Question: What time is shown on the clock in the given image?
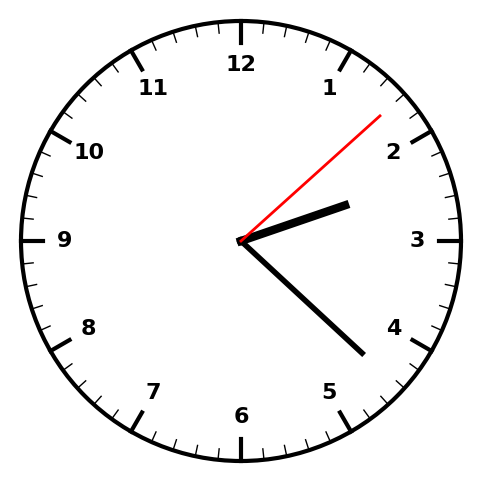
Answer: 02:22:08